Question: I wrote a java program and I let the user use the Mac fullscreen feature, and I want to be able to know if the program is fullscreen or not. The problem is that I don't know how to detect when the user makes the program fullscreen, because they do so by clicking a button that isn't part of my program. Is there any way to detect if my program is fullscreen?
If I wasn't clear enough, here is an example of the fullscreen button.

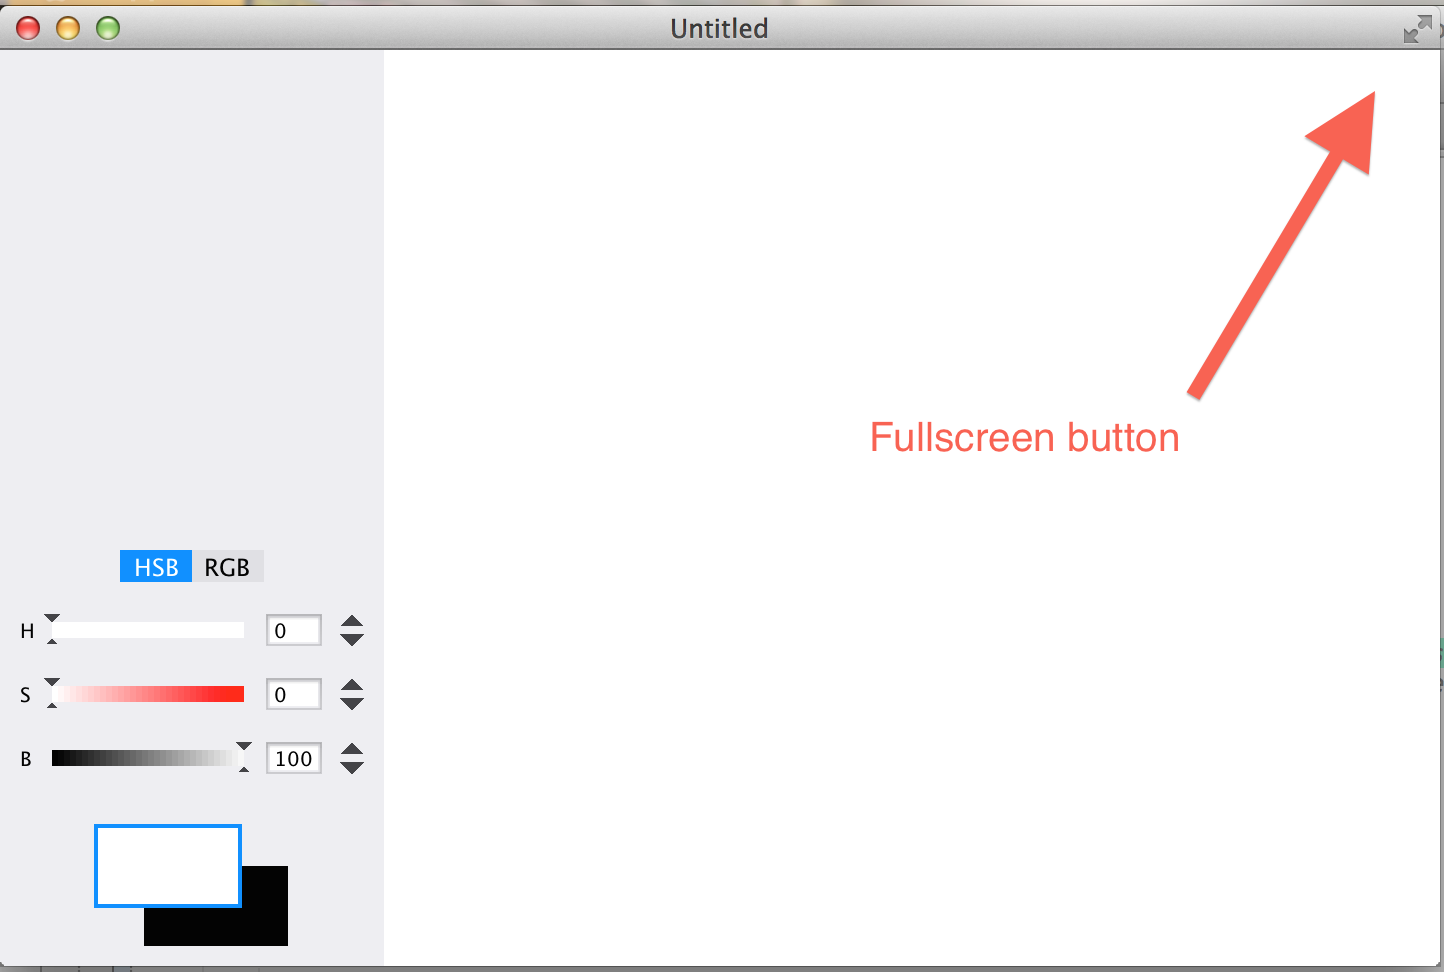
Answer: Have your JFrame (I'm assuming that you're using one) implement 'com.apple.eawt.FullScreenListener'. You will then have access to the following methods:
'''
@Override
public void windowEnteringFullScreen(AppEvent.FullScreenEvent fse) {
}
@Override
public void windowEnteredFullScreen(AppEvent.FullScreenEvent fse) {
}
@Override
public void windowExitingFullScreen(AppEvent.FullScreenEvent fse) {
}
@Override
public void windowExitedFullScreen(AppEvent.FullScreenEvent fse) {
}
'''
And you can then do something similar to what tincopper2 said; set a boolean to true/false depending on if the window is opening or closing.
Source: the comments on the correct answer to <URL> question.